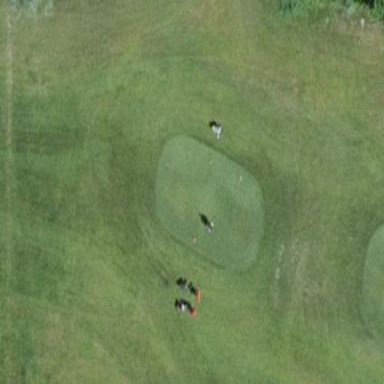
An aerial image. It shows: Golf tee.